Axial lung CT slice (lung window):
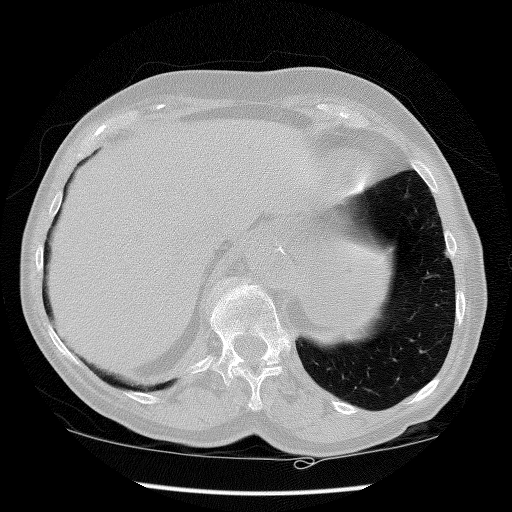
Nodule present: no